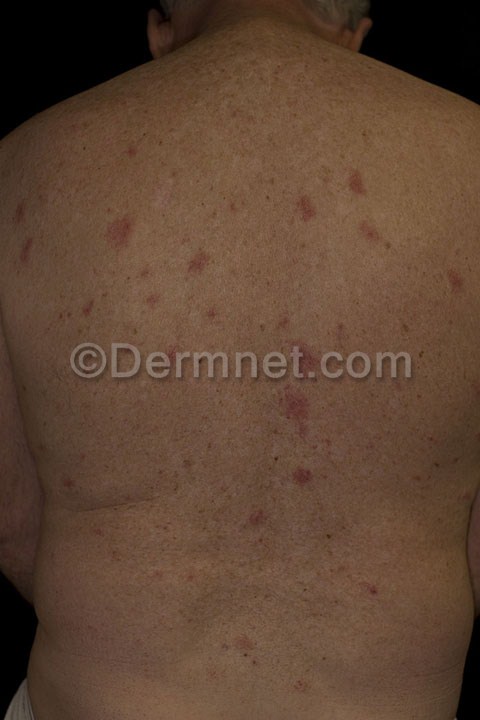
Disease: Eczema Photos